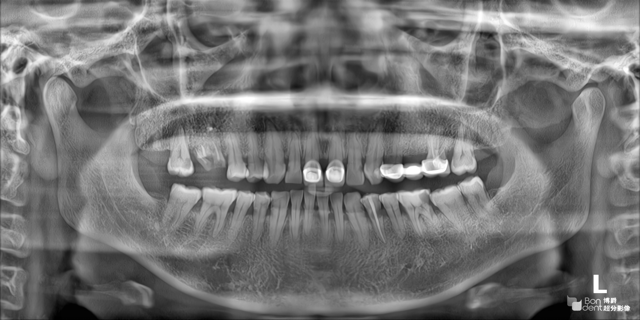
adult